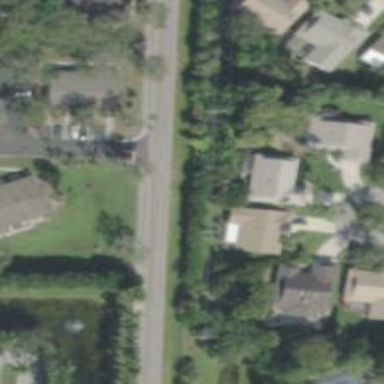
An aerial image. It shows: Footway along the road.